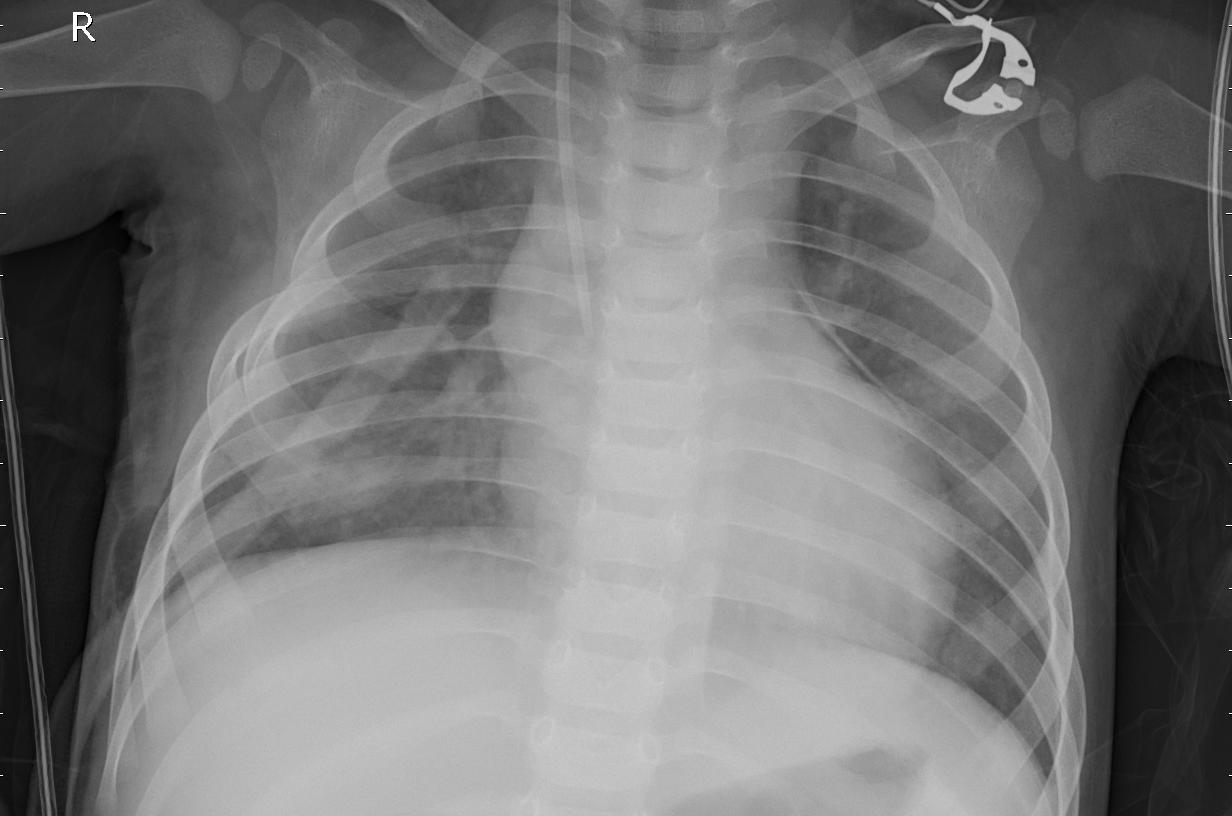
Diagnosis: PNEUMONIA